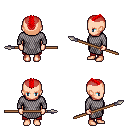
a pixel art fantasy rpg character, female body template, human, light skin, chain mail, red pants, red short mohawk hairstyle, spear, four views (front, back, left, right), 2x2 character sprite sheet, small pixel art, hard edges, no anti-aliasing